Field crop: maize
Growth stage: 1
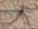
Species: salsola